Question: I'm writing a page that looks code wise like
'''
<div class="green">
<span class="orange">s1</span>
<span class="orange">s2</span>
</div>
'''
but that should be formated via CSS like:

- '<body></body>'- '.green:before'- '<span>'- '.green:after'
Required browsers are the modern ones (Firefox, Chrome, Safari, Opera) in recent versions. No need to take care of IE. Mobile browsers would be great, though.
How can I achieve that? (All my attempts failed sooner or later...)
A jsFiddle with this example code is at <URL>
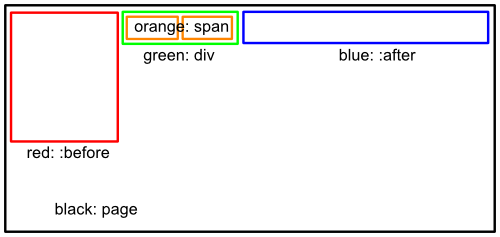
Answer: I'm afraid that there is no way to satisfy your constraints. The main things that don't seem to have a CSS solution are:
- ':before'':after'- ':after'-
So, as far as I could tell, the question as you asked it doesn't have a 100% satisfying answer. Either way, here's the code I came up with researching this problem, perhaps it can help you or others stumbling on this question. See either <URL> or the code below:
'''
<div id="page">
<div class="green">
<span>Orange 1.</span>
<span>Orange 2. Which can be really wide.</span>
</div>
<p style="clear: both;">Black is the page. Clearing is
needed because the red and blue boxes are not in the
flow but do have quite some height.</p>
</div>
'''
CSS:
'''
div#page {
border: 2px solid black;
width: 80%;
padding: 2px;
}
div.green:before {
content: 'red / before';
border: 2px solid red;
float: left;
display: inline-block;
width: 140px;
height: 200px;
}
div.green {
border: 2px solid green;
}
div.green:after {
content: 'blue / after';
border: 2px solid blue;
display: inline-block;
float: right;
height: 60px;
}
div.green span {
border: 2px solid orange;
}
'''